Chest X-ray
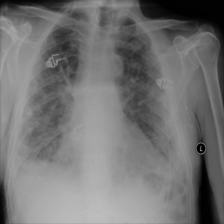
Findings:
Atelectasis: negative
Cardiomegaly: negative
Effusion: positive
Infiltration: negative
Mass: negative
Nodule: negative
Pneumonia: negative
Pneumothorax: negative
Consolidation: negative
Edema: negative
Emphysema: negative
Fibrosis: negative
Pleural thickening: negative
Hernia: negative